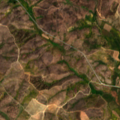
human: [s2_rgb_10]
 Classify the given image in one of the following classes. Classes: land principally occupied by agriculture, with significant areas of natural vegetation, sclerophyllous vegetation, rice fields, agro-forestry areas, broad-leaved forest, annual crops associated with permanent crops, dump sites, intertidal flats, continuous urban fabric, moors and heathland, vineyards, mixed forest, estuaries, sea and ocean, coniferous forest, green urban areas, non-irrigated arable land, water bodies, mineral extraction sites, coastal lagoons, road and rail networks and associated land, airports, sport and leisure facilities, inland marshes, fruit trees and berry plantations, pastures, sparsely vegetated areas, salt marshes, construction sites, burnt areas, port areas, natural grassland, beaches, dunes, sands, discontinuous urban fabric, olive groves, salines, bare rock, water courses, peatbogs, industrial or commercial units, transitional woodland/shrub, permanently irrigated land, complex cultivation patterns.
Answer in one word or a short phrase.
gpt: complex cultivation patterns, transitional woodland/shrub